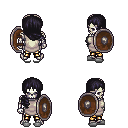
a pixel art fantasy rpg character, male body template, skeleton, white tunic, gold greaves, raven right-swept hairstyle, white slippers, shield, four views (front, back, left, right), 2x2 character sprite sheet, small pixel art, hard edges, no anti-aliasing